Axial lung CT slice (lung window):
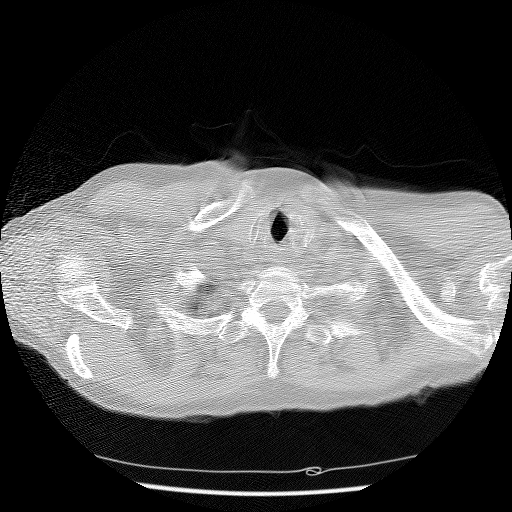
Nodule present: no